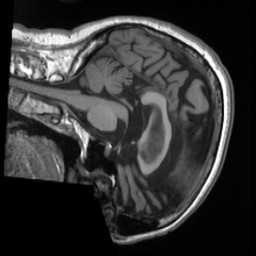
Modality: T1w
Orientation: sagittal
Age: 30
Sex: male